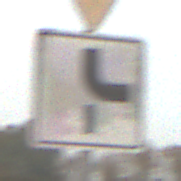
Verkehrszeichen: VerlaufVorfahrtsstrasse10
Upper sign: VorfahrtGewaehren
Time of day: MorningAfternoon
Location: Outdoor (Suburban)
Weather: Overcast
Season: NotSpecified
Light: Natural